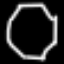
Label: octagon